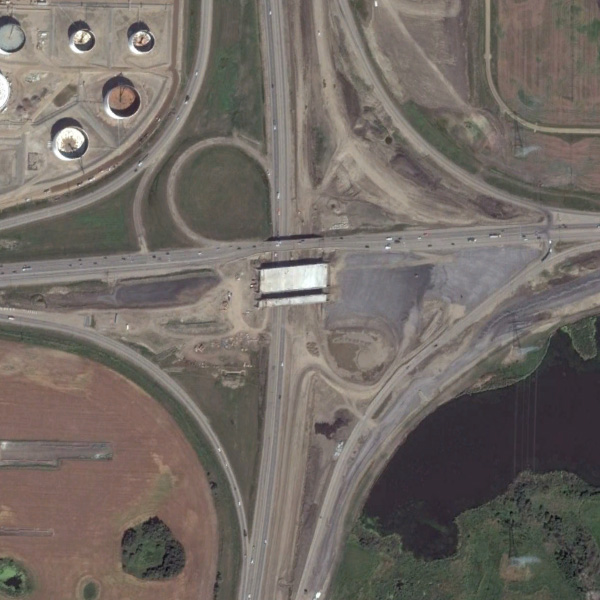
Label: Viaduct